Interaction volume radius: 10 \u00c5
Interaction volume height: 40 \u00c5
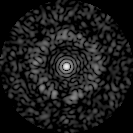
Disorder parameter: 0.8396